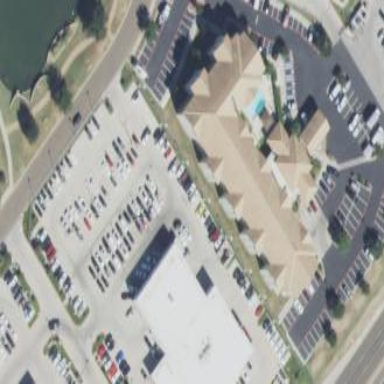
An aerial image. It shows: Building that houses car shop.